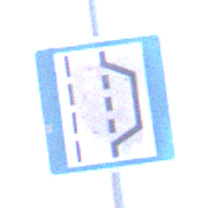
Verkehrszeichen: NothalteUndPannenbucht
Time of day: MorningAfternoon
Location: Outdoor (Nature)
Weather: Clear
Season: NotSpecified
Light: Natural